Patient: sex F, age 38
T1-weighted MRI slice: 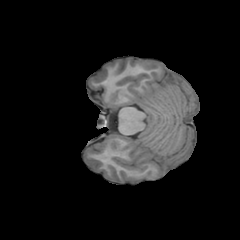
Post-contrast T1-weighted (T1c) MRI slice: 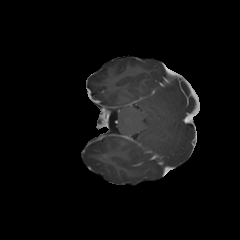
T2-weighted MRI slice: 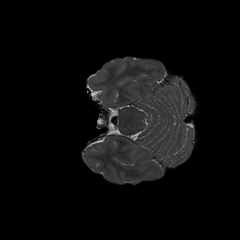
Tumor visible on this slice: no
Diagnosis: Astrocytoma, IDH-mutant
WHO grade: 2